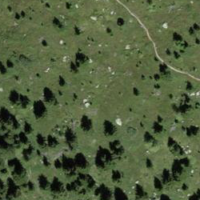
EUNIS habitat code: 26
Species observed at this site:
Anthus spinoletta